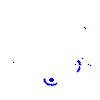
Particle: kaon